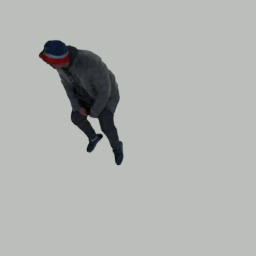
Label: people